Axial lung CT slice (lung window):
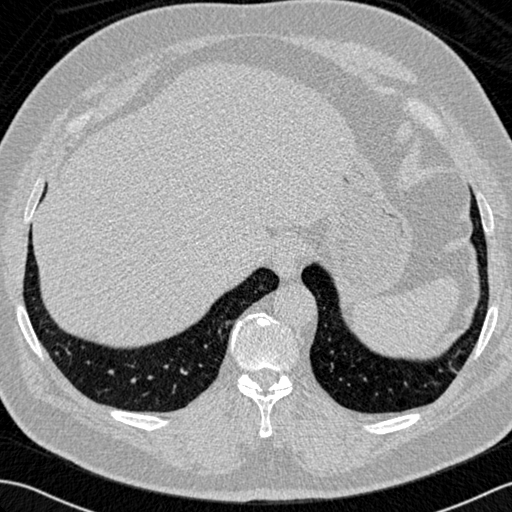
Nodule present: no